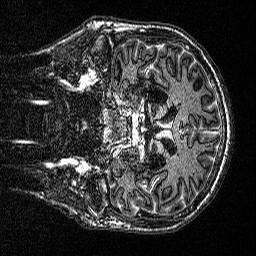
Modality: MP2RAGE
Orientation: coronal
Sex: male
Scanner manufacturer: siemens
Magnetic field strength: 3 T
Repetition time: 5 s
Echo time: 0.00292 s